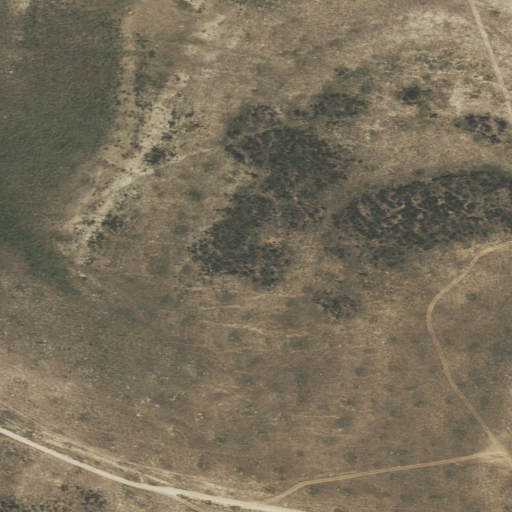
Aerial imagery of ridge(s) in Wyoming named Currant Creek Ridge containing only shrub